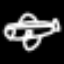
Label: airplane